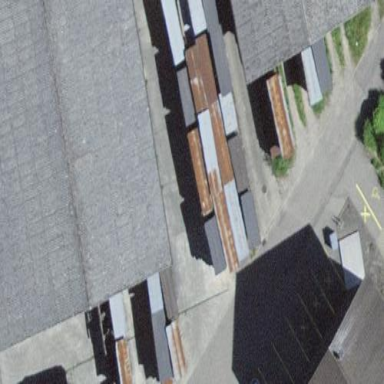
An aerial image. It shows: Warehouse building.